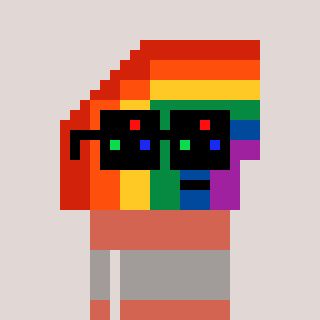
a pixel art character with square black sunglasses, a rainbow-shaped head and a peachy-colored body on a warm background